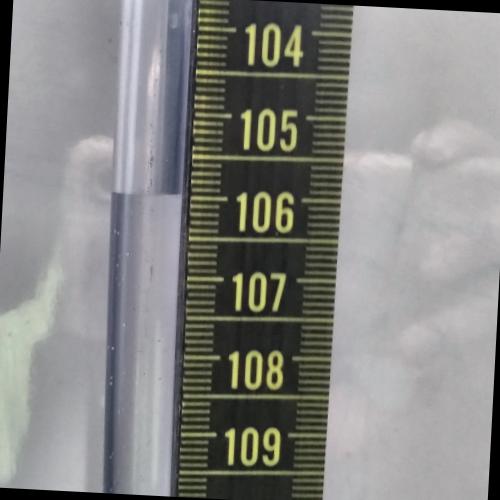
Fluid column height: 106.0 cm